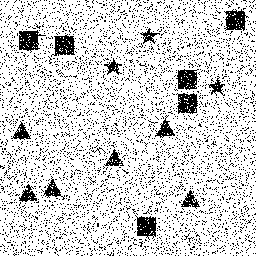
Squares: 6
Triangles: 6
Stars: 3
Total shapes: 15